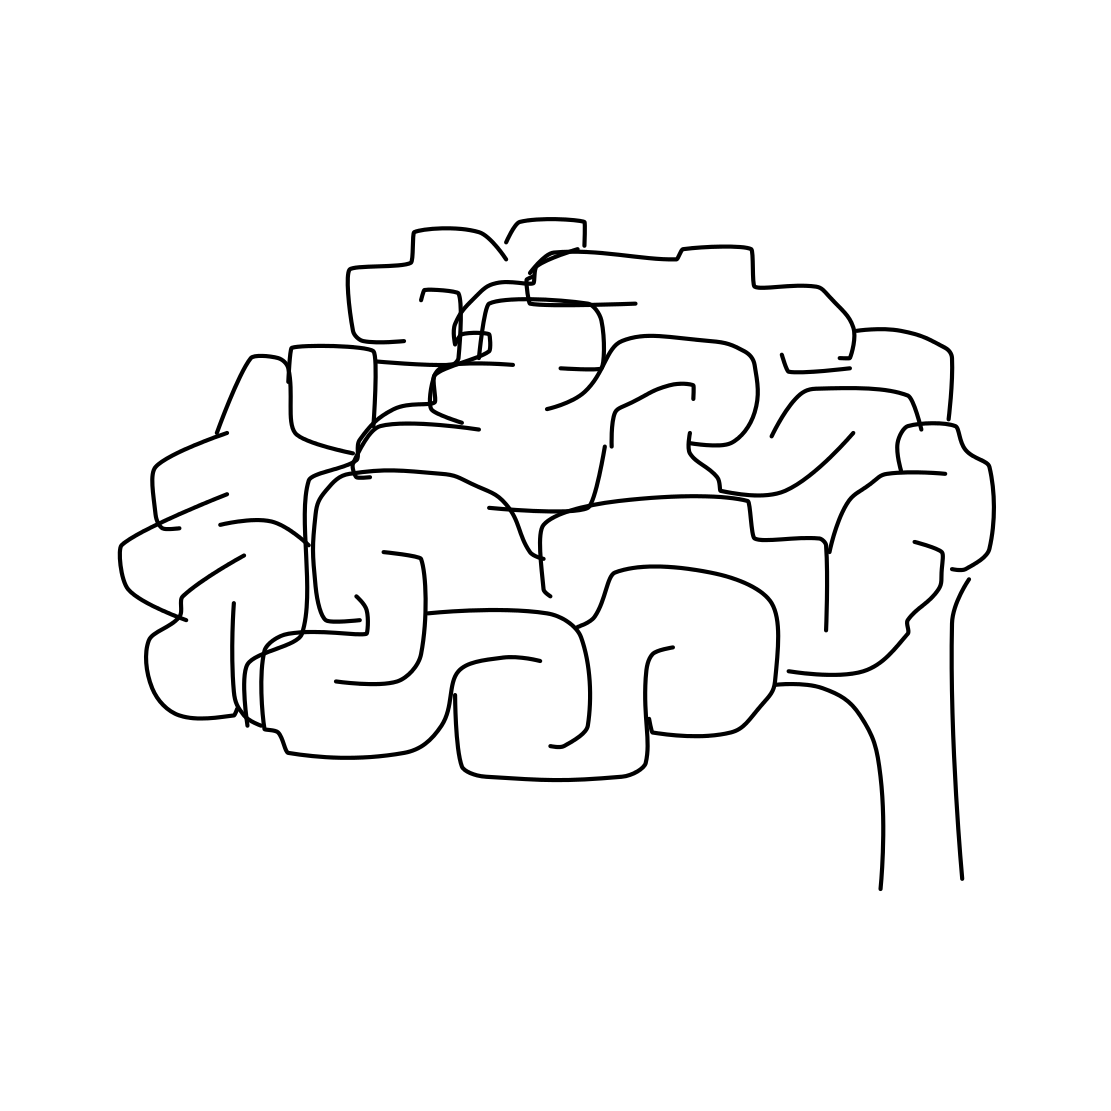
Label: brain